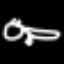
Label: frog